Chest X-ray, AP view. Patient: 18 years old, sex M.
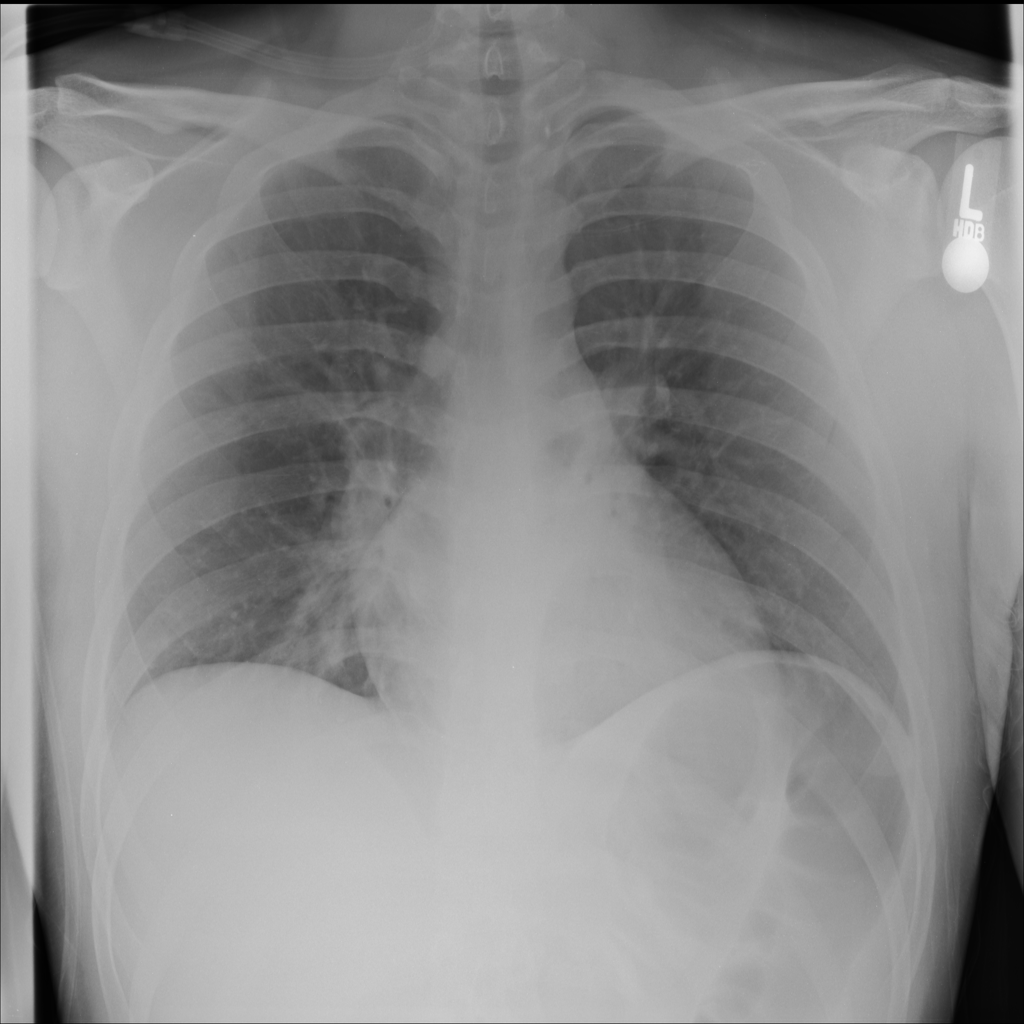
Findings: Infiltration